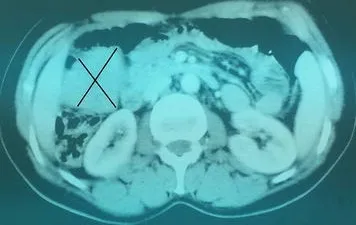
Computed tomography showing the intestinal tumor.
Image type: radiology (ct)